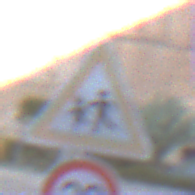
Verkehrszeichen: KinderRechts
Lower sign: Geschwindigkeit20
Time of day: SunriseSunset
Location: Outdoor (Urban)
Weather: PartlyCloudy
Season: NotSpecified
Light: Natural